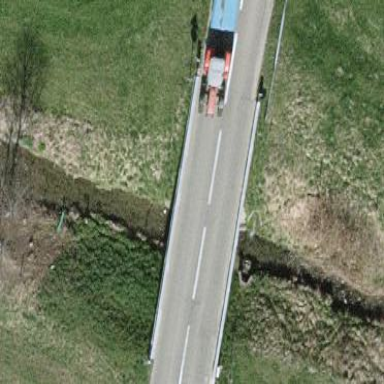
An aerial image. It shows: Man-made bridge.